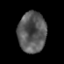
Tissue: prostate
Cell type: T cells
Senescence score: 0.2916
Nuclear area (px): 1123
Mean DAPI intensity: 88.767